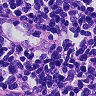
Metastatic tissue present: no